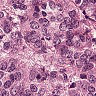
Metastatic tissue present: yes